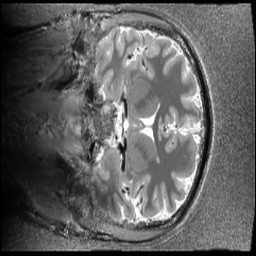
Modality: T1map
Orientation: coronal
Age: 22
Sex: female
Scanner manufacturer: siemens
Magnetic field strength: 6.98 T
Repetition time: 6 s
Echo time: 0.00283 s